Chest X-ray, AP view. Patient: 65 years old, sex M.
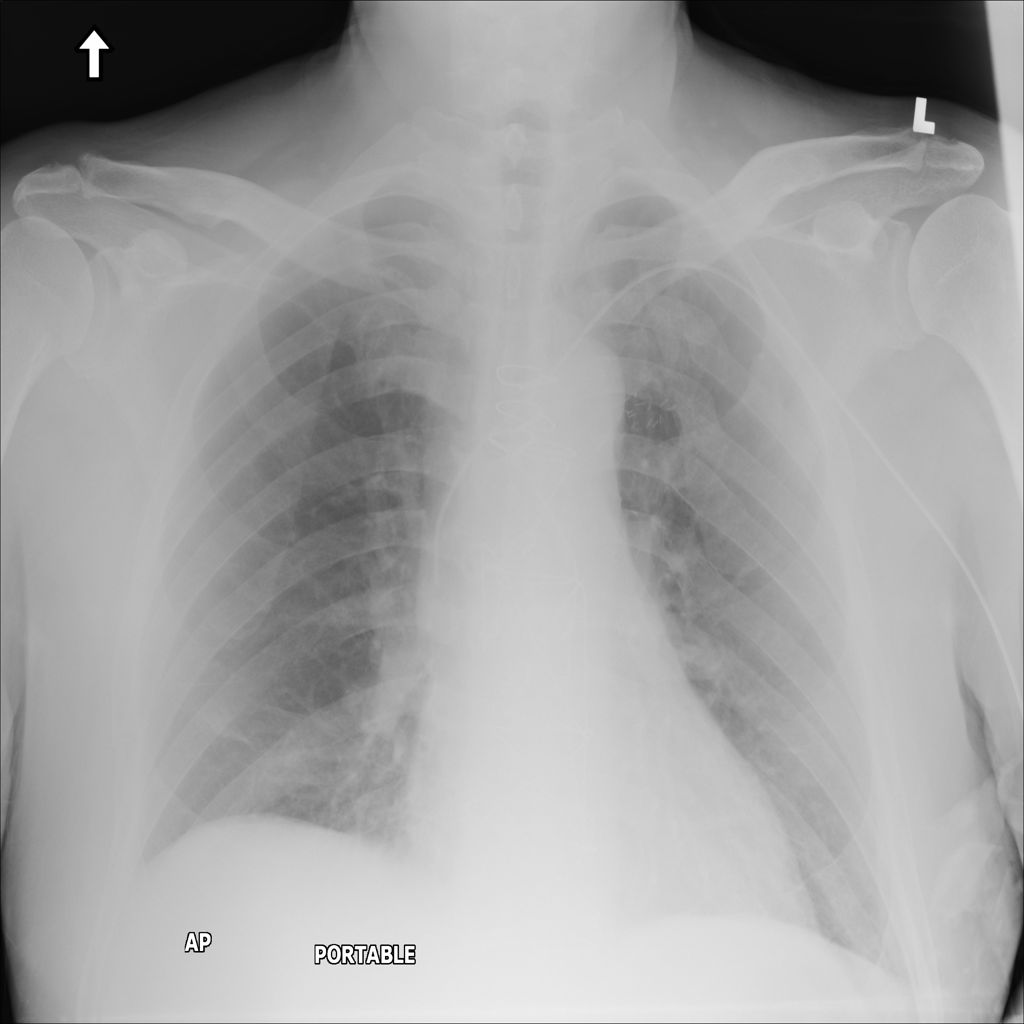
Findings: No Finding